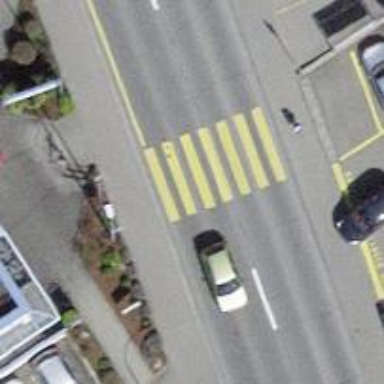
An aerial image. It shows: Uncontrolled zebra crossing on the road.